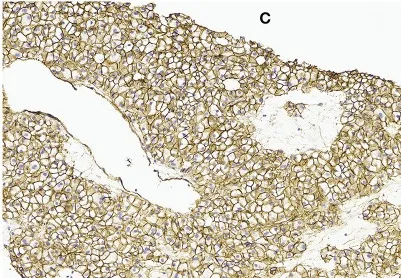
Magnetic resonance imaging characteristics and liver biopsy histopathology. (C) Immunohistochemical showed beta-catenin was positive on membrane, not nuclei (original magnification x 200).
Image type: pathology (immunostaining)